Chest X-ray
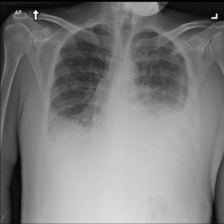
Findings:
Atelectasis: positive
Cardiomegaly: negative
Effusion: negative
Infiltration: negative
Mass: negative
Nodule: negative
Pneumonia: negative
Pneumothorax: negative
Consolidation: positive
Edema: negative
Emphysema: negative
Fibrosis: negative
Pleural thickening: negative
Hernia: negative